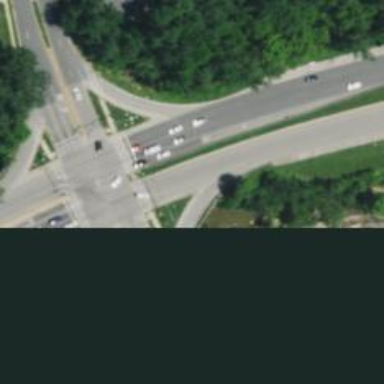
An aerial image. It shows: Asphalt road with primary link designation.